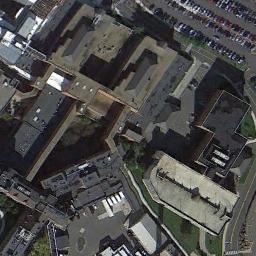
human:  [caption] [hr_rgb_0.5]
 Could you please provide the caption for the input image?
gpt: There are some cars parked in the top right corner .

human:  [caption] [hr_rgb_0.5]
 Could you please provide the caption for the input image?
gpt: A commercial area has some buildings and a parking lot is next to the  commercial area .

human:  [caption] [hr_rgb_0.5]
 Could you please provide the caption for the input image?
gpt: The commercial area is near a parking lot .

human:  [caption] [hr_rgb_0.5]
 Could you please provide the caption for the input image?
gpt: In a business district there are several tall buildings of different shapes and several roads with many cars  There are many cars in the open space beside the road .

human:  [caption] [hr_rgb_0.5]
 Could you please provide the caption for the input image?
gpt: There are some buildings with black roofs on a commercial area .